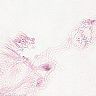
Metastatic tissue present: no